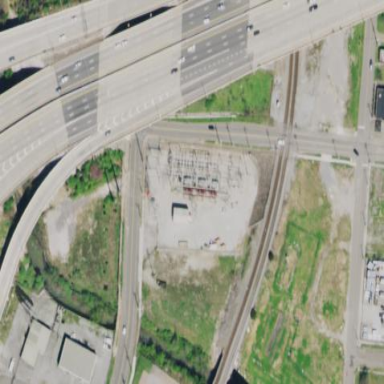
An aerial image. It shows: Outdoor distribution substation.